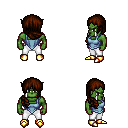
a pixel art fantasy rpg character, male body template, orc, green skin, blue vest, white pants, brown right-swept hairstyle, gold boots, four views (front, back, left, right), 2x2 character sprite sheet, small pixel art, hard edges, no anti-aliasing